Interaction volume radius: 5 \u00c5
Interaction volume height: 15 \u00c5
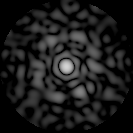
Disorder parameter: 0.8909